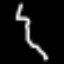
Label: squiggle